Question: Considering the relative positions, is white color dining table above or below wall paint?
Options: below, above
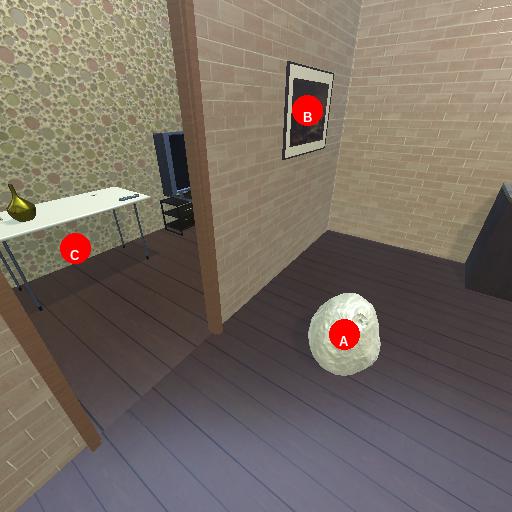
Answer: below